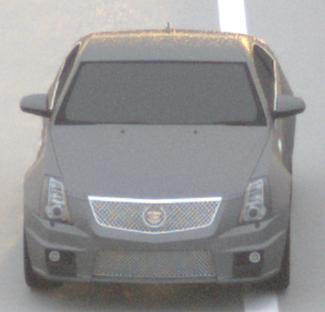
Make: Cadillac
Model: CTS-V
Detailed model: CTS-V (II) Limousine
Model produced from: 2008/11
Model produced until: 2010/12
Doors: 4
Color: gray
Road condition: dry road
Daytime: sunrise or sunset
Contrast: low contrast